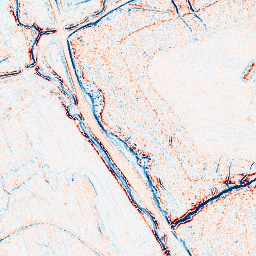
Category: edge_preserving
Decomposition family: anisotropic_diffusion
Decomposition parameters: iterations: 5
kappa: 30
gamma: 0.2
Upsampling method: quartic
Upsampling parameters: scale: 8
Upsampling scale: 8